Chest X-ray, AP view. Patient: 59 years old, sex F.
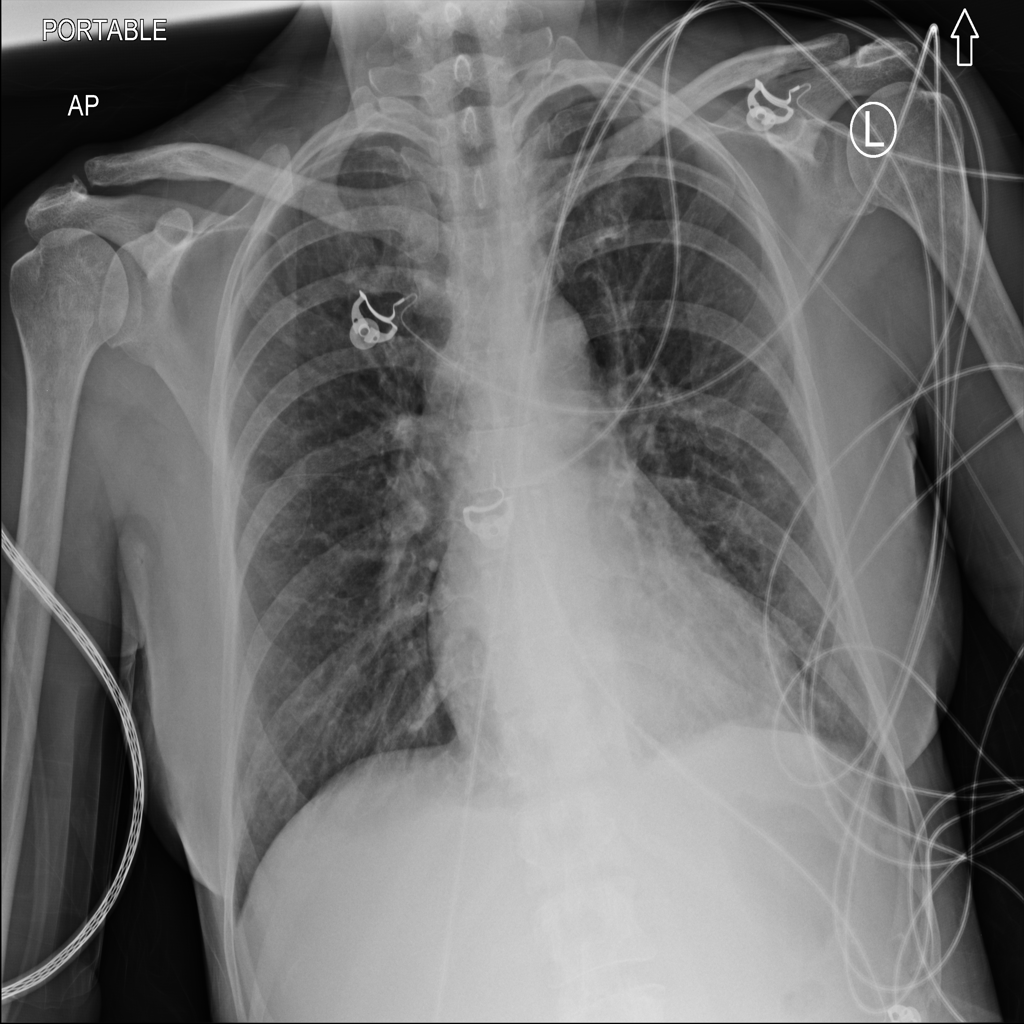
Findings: No Finding